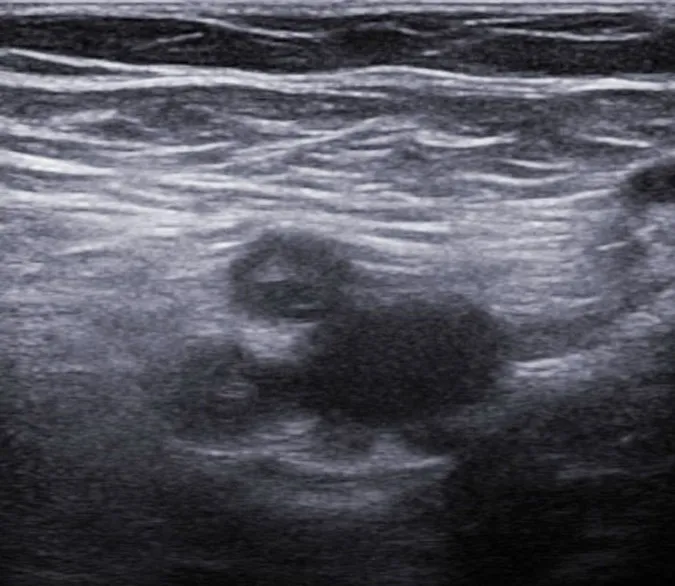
echo Doppler of left lower limb showing occlusion of femoral axes.
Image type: radiology (ultrasound)